Question: I am trying to use 'Visual Studio Code' and I noticed something when I restarted the app. When I was typing, I didn't see errors popping up whiles coding. Can someone tell me why this happens?
eg:

That's not what it would exactly look like but whiles I was coding it would come up.
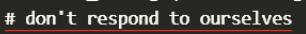
Answer: Are you using VScode python extension?
Reloading VScode python extension can be a solution.